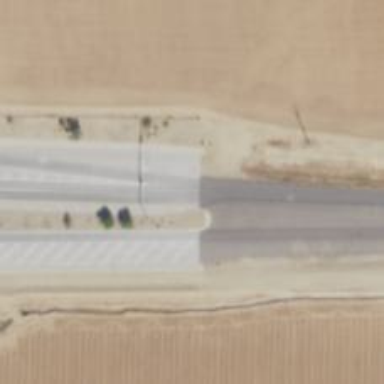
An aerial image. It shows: Secondary road with asphalt surface.